Question: I am parsing data from a remote server, which returns XML data. In the response data there are two attributes 'time' and 'distance'. Both of these have weird values such as 'time=48.435' and 'distance=16415.195'. I am parsing this XML data using jQuery. Now I really don't know what sort of time and distance values these are.
Could you please tell me what kind of values these are, and how I can convert them into minutes for time and meters for distance using jQuery?
Here is how the output looks like in the API response:

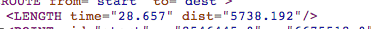
Answer: The documentation you linked to tells you what you need:
> 1.8.1.2 LENGTH elementThis element gives the time in minutes and distance travelled in the
distance units of the request of a route, leg or walk.
i.e. time is in minutes, distance in the units as defined in your request.
However, I did not find how to specify the distance units in the request.
Can you just try with a few samples for which you know what the result should be?